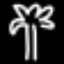
Label: palm tree